Aerial crown-view tile of a tropical tree (Barro Colorado Island, Panama), acquired 20240716:
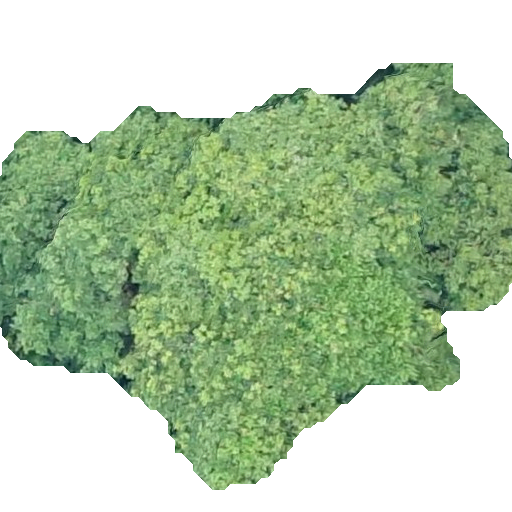
Species: Protium stevensonii
GBIF accepted scientific name: Tetragastris panamensis
Crown area: 238.606 m²